Question: How to smoothen two line in below image using matlab ? So that it will look like 2 smooth curves.

I have try using imdilate and imclose functon as below
'''
imdilate(im_edge,strel('disk', 2))
imclose(im_edge,strel('square', 2))
'''
But edges just become delate or pixels become closer
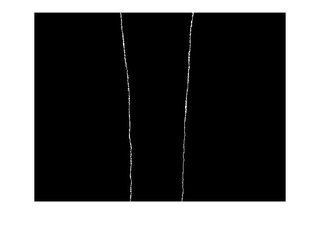
Answer: I was trying to find a way to make it look like a curve.
I think using morphological operations in the right directions.
Example for morphological operations:
dilate:
'''
I = imread('Rx1wSm.jpg');
se = strel('disk',3);
J = imdilate(I, se);
'''
<URL>
close:
'''
se = strel('disk',3);
J = imclose(I, se);
'''
<URL>
close with threshold:
'''
se = strel('disk',3);
J = imclose(I, se);
J(J > 50) = 255;
J(J<50)=0;
'''
<URL>
There are many more morphological operations supported by Matlab.
Type 'doc bwmorph' in Matlab command windows to view documentation.
There is still a room for improvement, but you need to find a better expert.